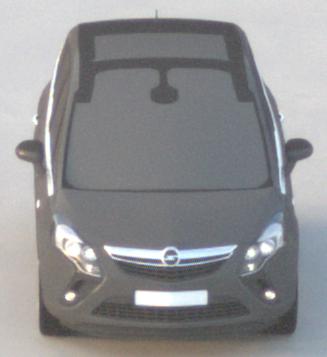
Make: Opel
Model: Zafira Tourer 1.8
Detailed model: Zafira (C) Tourer
Model produced from: 2012/01
Model produced until: 2015/06
Doors: 5
Color: gray
Road condition: dry road
Daytime: sunrise or sunset
Contrast: low contrast